高二 · 代数
13. 记 $S_{n}$ 为等差数列 $\left\{a_{n}\right\}$ 的前 $n$ 项和, 若 $a_{3}=5, a_{7}=13$, 则 $S_{10}=$ \$ \qquad \$ .
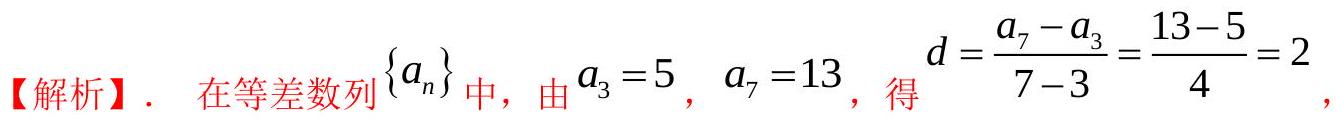
答案: 100
解析:
所以 $a_{1}=a_{3}-2 d=5-4=1$, 则 $S_{10}=10 \times 1+\frac{10 \times 9}{2} \times 2=100$